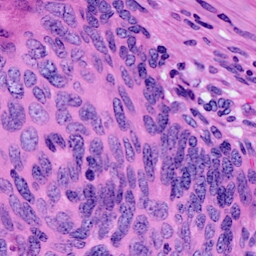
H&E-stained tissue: Cervix